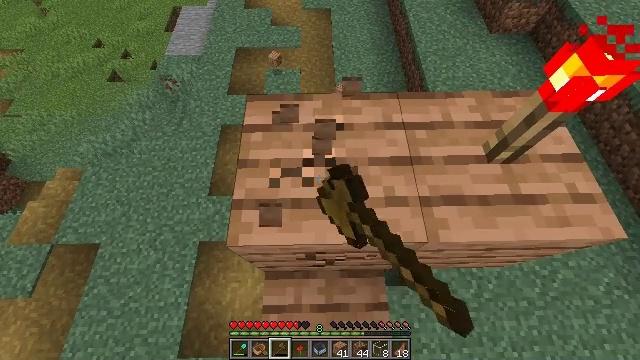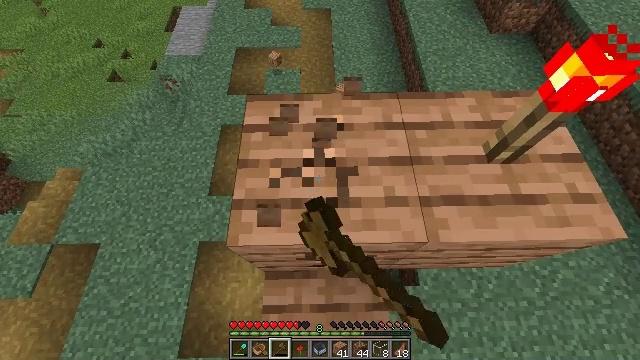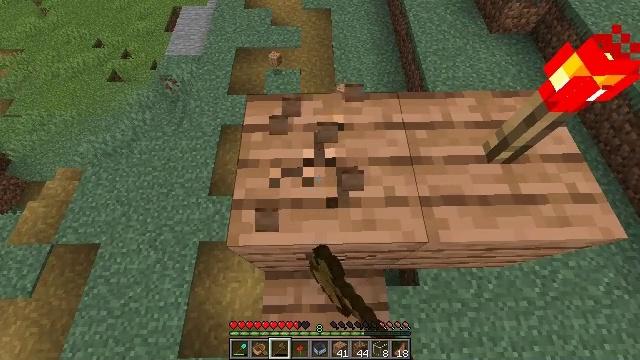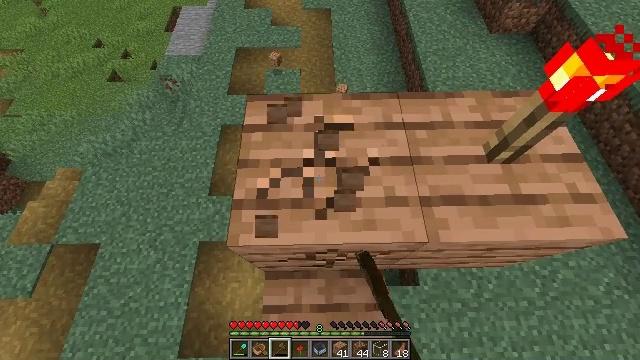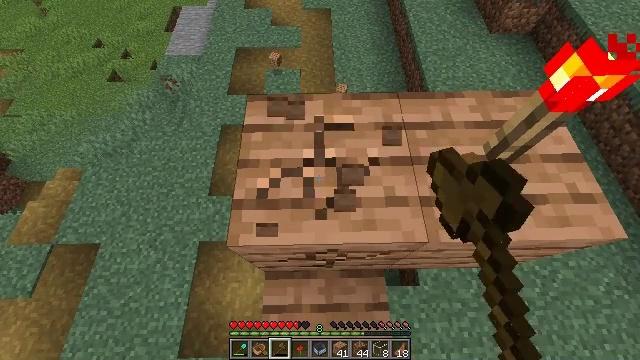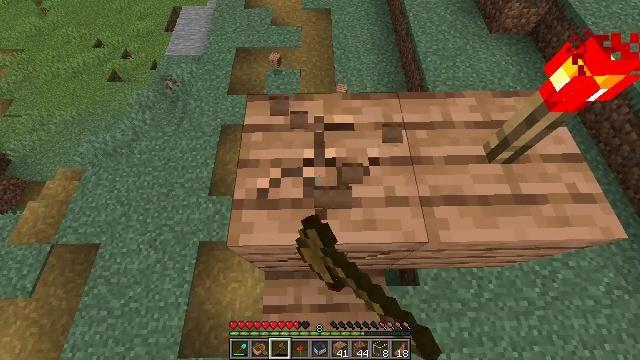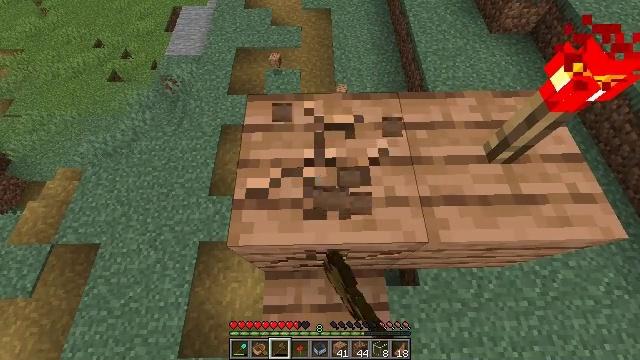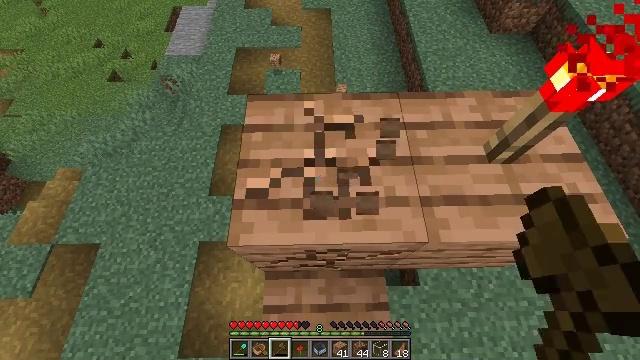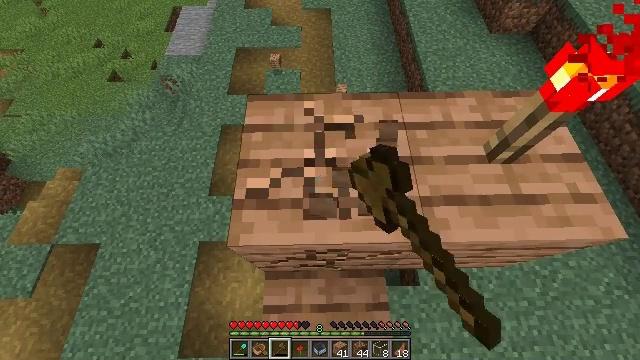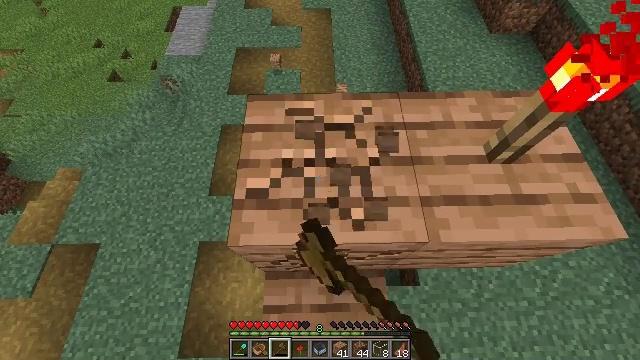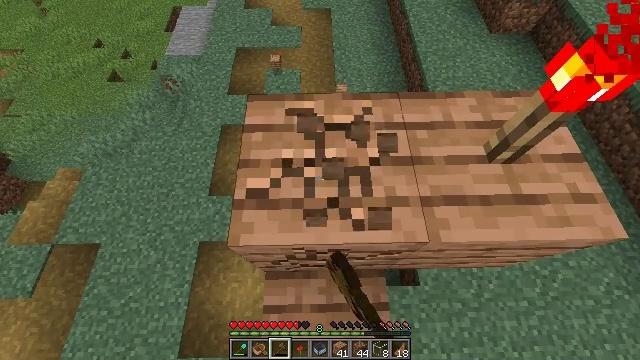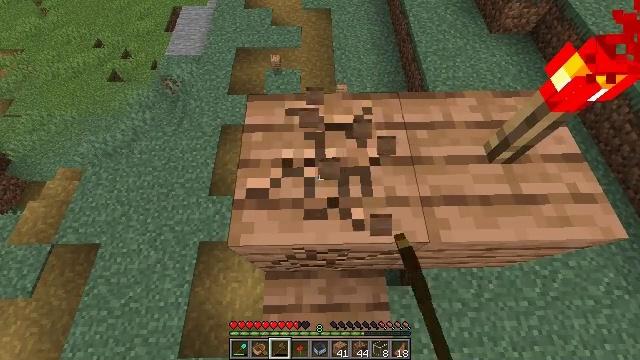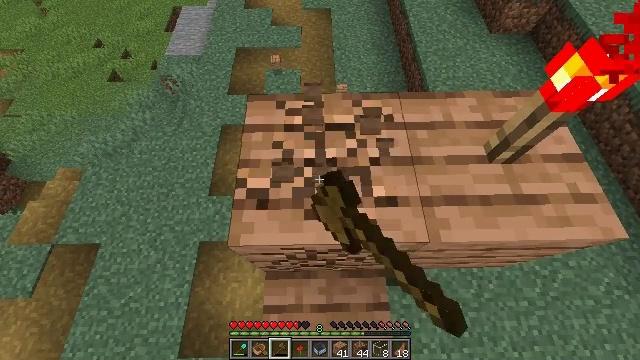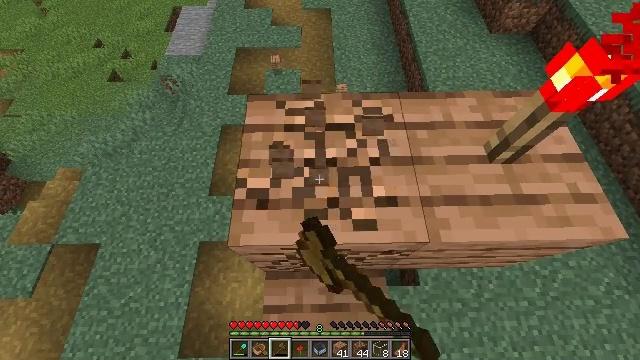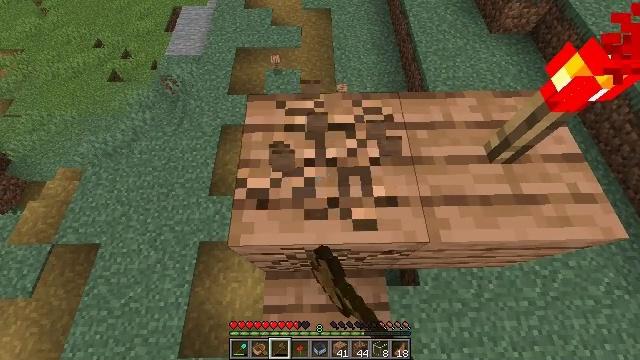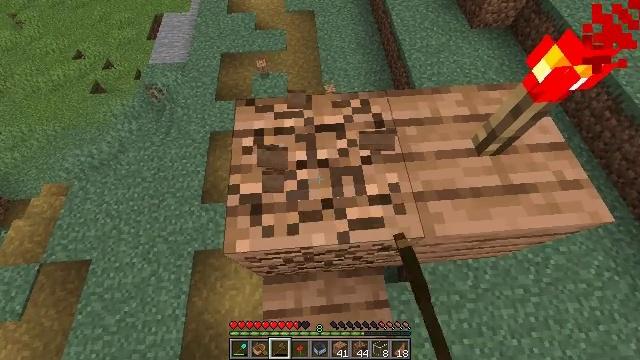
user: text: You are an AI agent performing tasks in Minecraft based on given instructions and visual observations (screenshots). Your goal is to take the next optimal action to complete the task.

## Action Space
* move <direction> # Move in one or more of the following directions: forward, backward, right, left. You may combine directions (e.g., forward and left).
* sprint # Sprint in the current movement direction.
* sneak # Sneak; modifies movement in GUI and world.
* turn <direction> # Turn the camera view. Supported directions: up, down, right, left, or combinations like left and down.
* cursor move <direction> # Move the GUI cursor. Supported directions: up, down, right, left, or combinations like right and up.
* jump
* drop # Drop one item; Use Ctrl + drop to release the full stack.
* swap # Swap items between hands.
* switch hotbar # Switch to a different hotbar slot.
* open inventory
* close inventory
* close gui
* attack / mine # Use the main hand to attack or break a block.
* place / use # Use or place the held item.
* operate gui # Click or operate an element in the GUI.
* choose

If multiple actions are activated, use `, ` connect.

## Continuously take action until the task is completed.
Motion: motion action
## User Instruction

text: Retrieve jungle planks by mining.
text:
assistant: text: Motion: move back, sneak, attack / mine
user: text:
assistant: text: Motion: move back, sneak, attack / mine
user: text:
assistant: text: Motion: move back, sneak, attack / mine
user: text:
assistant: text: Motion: move back, sneak, attack / mine
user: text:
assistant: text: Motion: move back, sneak, attack / mine
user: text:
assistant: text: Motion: move back, sneak, attack / mine
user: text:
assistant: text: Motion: move back, sneak, attack / mine
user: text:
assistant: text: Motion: move back, sneak, attack / mine
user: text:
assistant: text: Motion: move back, sneak, attack / mine
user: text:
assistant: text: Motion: move back, sneak, attack / mine
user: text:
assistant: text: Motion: move back, sneak, attack / mine
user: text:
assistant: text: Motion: move back, sneak, attack / mine
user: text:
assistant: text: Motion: move back, sneak, attack / mine
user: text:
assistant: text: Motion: move back, sneak, attack / mine
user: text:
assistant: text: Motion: move back, sneak, turn right, attack / mine
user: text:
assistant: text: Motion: move back, sneak, attack / mine
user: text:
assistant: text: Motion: move back, sneak, turn right, attack / mine
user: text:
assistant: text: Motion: move back, sneak, turn right, attack / mine
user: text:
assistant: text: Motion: move back, sneak, turn right and up, attack / mine
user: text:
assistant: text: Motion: move back, sneak, turn right and up, attack / mine
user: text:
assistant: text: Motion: move back, sneak, turn right and up, attack / mine
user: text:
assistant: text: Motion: move back, sneak, turn right and up, attack / mine
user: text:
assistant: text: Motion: move back, sneak, turn right and up, attack / mine
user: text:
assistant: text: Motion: move back, sneak, turn right, attack / mine
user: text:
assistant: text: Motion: move back, sneak, turn right and up, attack / mine
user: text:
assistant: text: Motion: move back, sneak, turn right and up, attack / mine
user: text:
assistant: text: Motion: move back, sneak, turn right and up, attack / mine
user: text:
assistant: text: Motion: move back, sneak, turn up, attack / mine
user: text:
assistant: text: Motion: move back, sneak, turn up, attack / mine
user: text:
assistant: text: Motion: move back, sneak, turn up, attack / mine